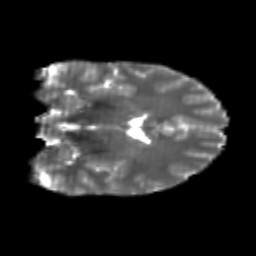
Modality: T2w
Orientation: coronal
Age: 22
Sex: male
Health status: healthy
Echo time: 0.074 s